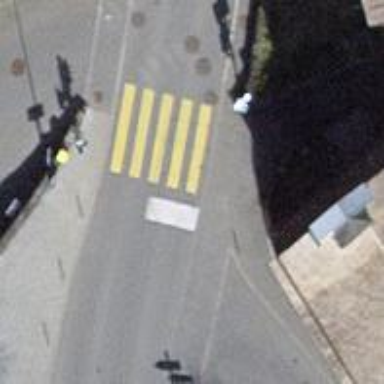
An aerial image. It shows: Zebra crossing on the road.